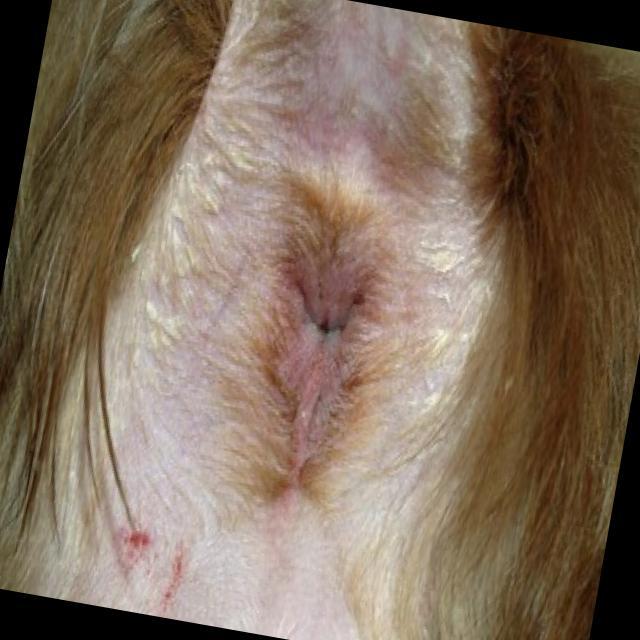
Canine hypersensitivity reaction — allergic skin response with urticaria, erythema, pruritus, and angioedema. May be food, environmental, or flea allergy related.